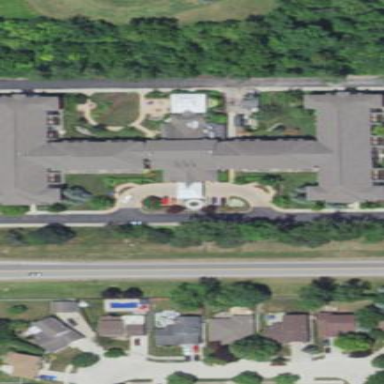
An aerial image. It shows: Nursing home building.